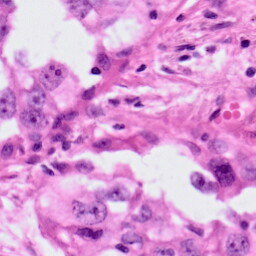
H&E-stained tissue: Lung